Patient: sex F, age 75
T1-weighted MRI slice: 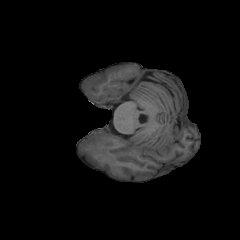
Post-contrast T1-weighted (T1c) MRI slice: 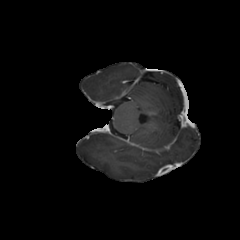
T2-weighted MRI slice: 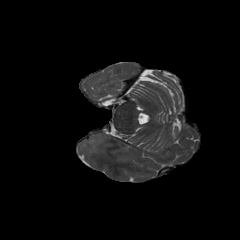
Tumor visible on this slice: yes
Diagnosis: Glioblastoma, IDH-wildtype
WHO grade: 4